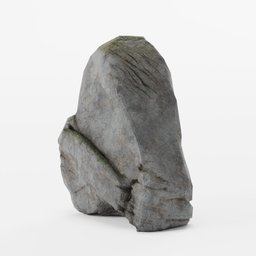
Label: nature